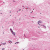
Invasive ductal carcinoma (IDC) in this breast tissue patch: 0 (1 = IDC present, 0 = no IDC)